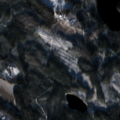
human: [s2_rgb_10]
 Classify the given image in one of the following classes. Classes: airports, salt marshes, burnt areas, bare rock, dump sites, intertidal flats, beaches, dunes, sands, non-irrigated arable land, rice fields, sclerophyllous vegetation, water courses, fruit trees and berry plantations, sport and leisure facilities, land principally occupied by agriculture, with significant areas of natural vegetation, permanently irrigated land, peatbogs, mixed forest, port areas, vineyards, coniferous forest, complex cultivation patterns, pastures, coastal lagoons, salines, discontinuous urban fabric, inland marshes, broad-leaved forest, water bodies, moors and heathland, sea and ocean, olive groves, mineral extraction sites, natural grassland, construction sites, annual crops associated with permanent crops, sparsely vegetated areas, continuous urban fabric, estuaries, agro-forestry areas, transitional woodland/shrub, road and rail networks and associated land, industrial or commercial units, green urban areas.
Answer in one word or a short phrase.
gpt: coniferous forest, mixed forest, transitional woodland/shrub, water bodies